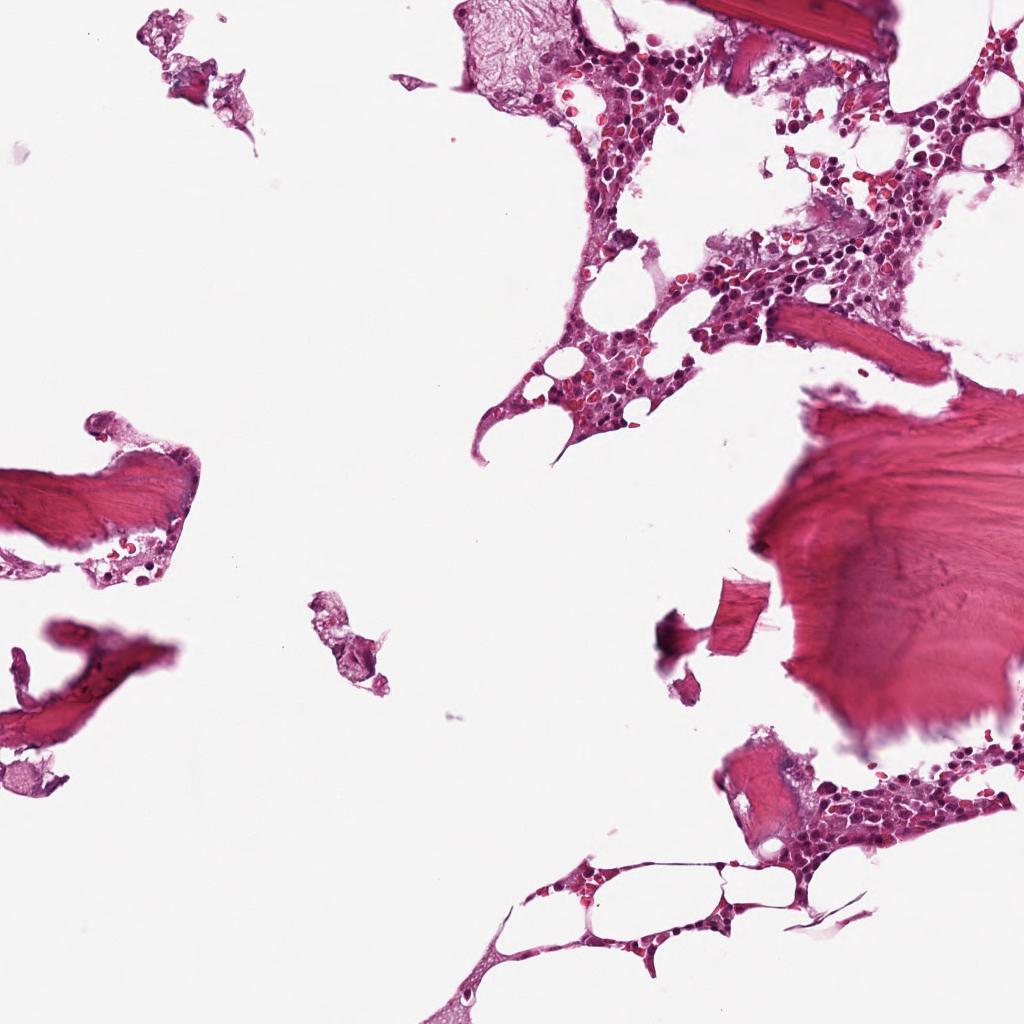
Label: Non-Tumor